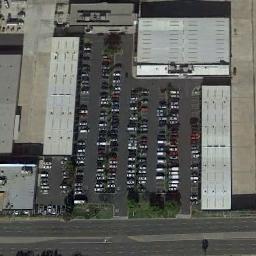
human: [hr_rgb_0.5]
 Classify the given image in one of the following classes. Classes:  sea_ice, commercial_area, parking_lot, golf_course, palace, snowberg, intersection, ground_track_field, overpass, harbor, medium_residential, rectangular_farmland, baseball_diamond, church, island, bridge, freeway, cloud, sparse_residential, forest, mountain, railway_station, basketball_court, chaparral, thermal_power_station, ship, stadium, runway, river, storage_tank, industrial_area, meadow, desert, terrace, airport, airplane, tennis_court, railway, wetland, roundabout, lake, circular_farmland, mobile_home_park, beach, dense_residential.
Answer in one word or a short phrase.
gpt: parking_lot